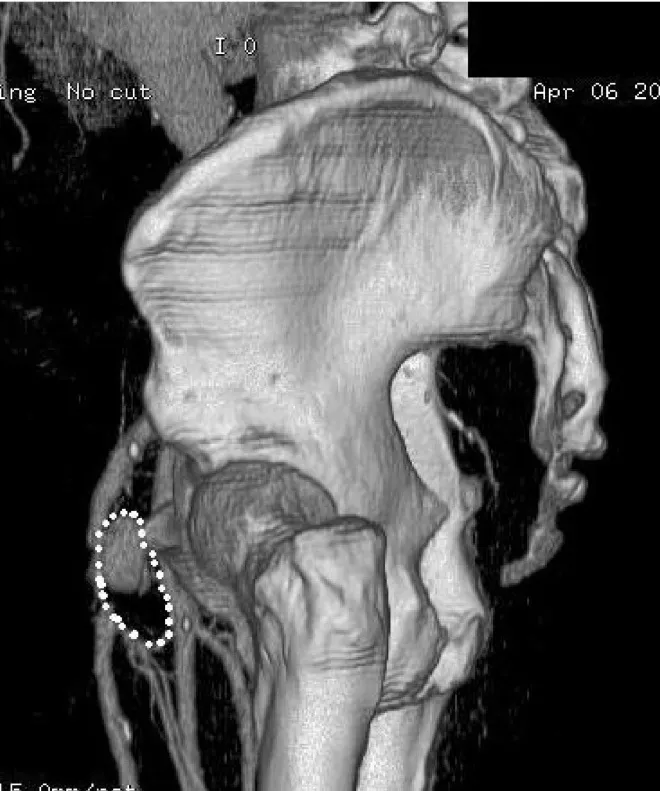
A 3-dimensional reconstruction of the right femoral aneurysm in this patient as shown on CT angiogram. The actual size of the aneurysm including thrombus outlined.
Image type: radiology (ct)